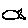
Label: fish